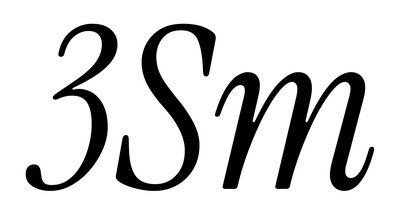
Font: InstrumentSerif-Italic